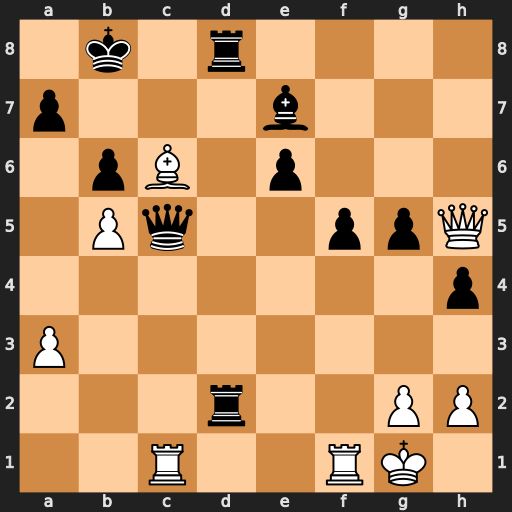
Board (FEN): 1k1r4/p3b3/1pB1p3/1Pq2ppQ/7p/P7/3r2PP/2R2RK1
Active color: w
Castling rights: -
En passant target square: -
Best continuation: Rxc5 Bxc5+ Kh1